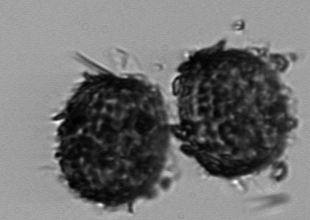
Label: Thalassiosira_TAG_external_detritus